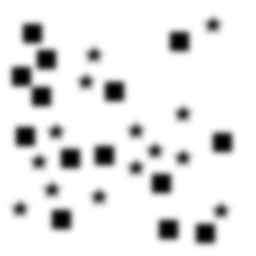
Squares: 14
Triangles: 0
Stars: 14
Total shapes: 28